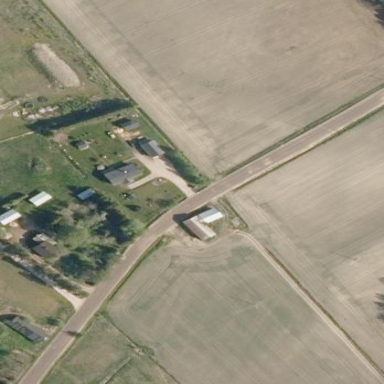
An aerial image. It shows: Farmyard area.